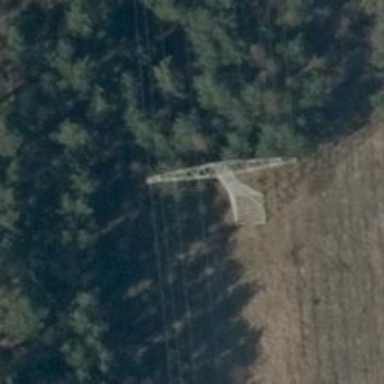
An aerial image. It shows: Power tower.